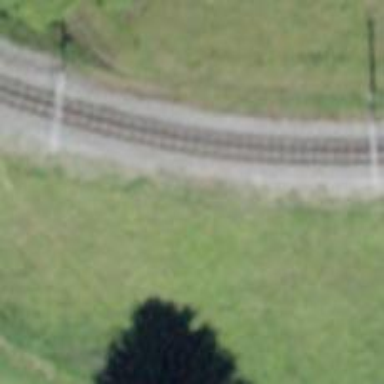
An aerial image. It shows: Narrow-gauge railway with single track. The railway is electrified with contact line.